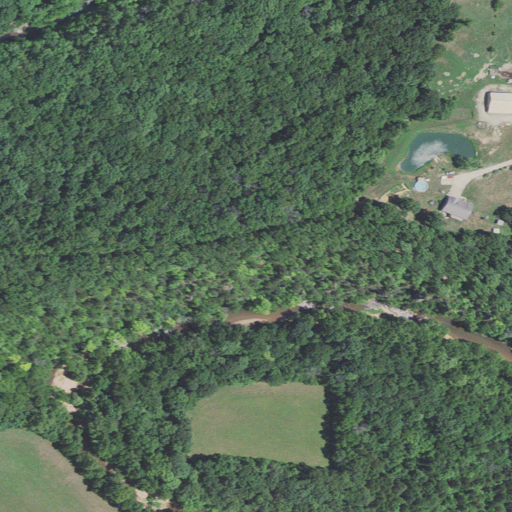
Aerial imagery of cliff(s) in Missouri named Chimney Bluff containing deciduous forest, pasture, mixed forest, open development, and medium intensity development